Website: crate-barrel
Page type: account-dashboard
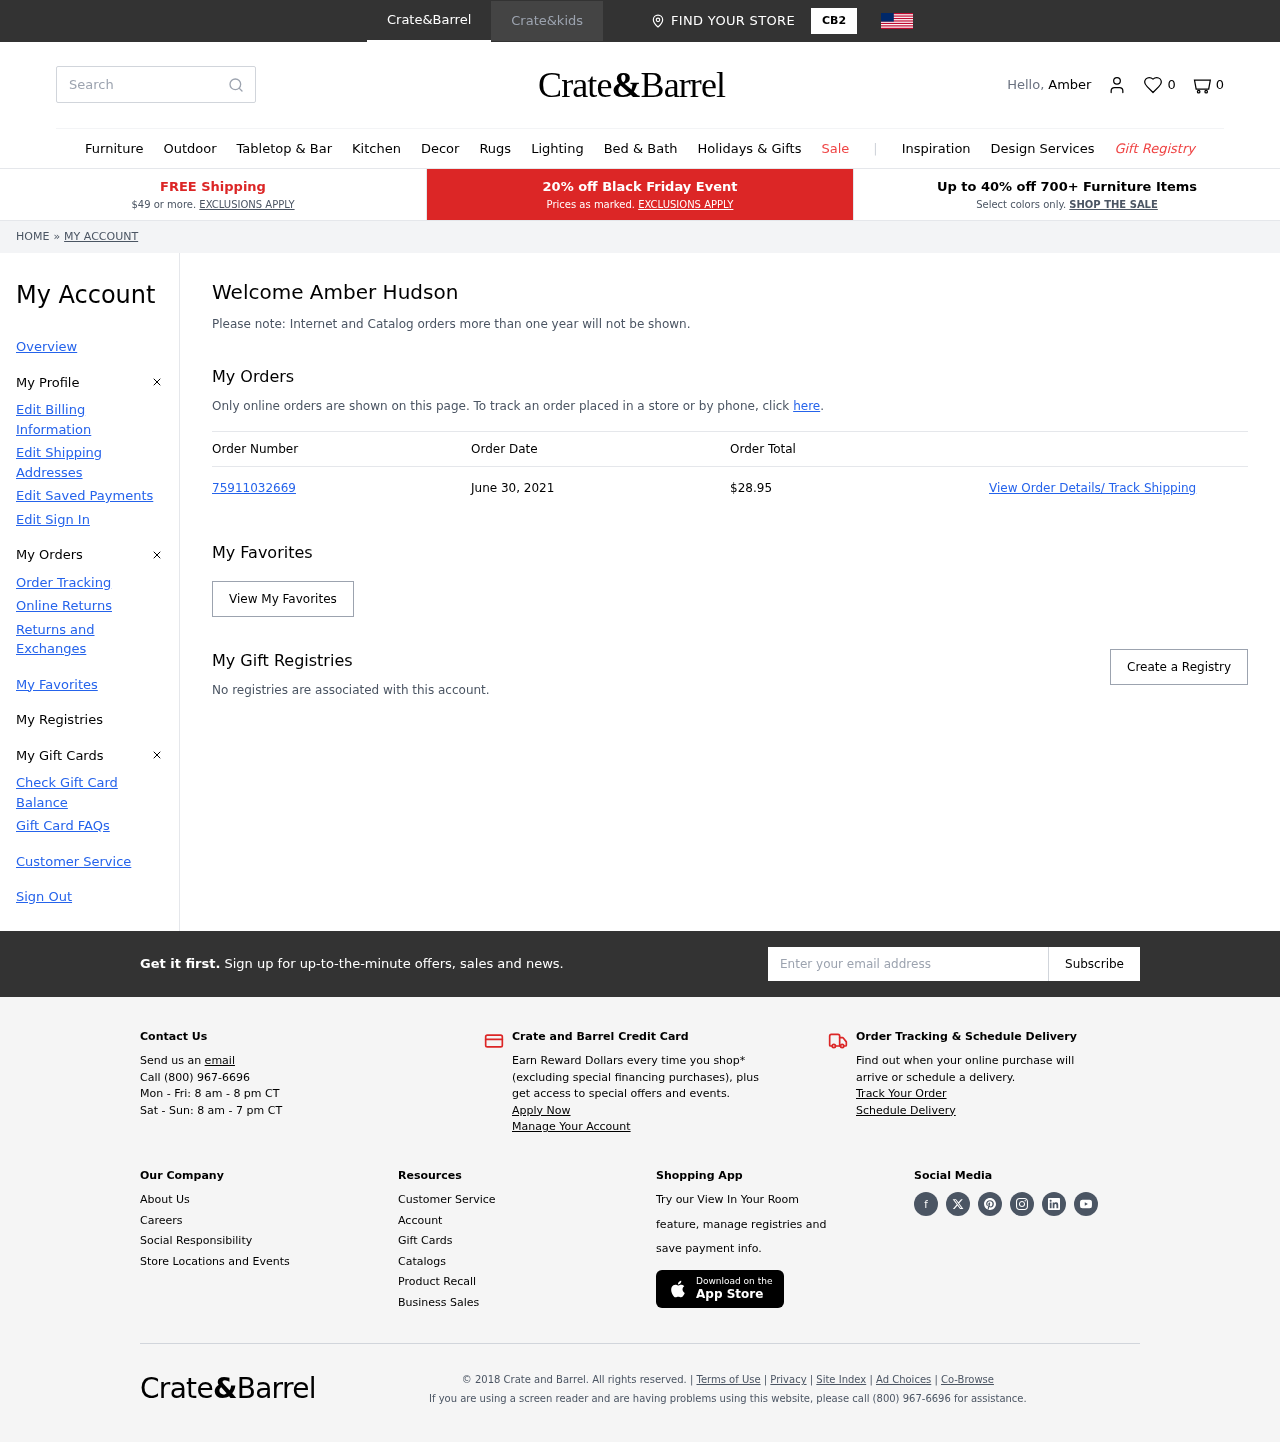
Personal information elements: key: PII_EMAIL
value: amber_hudson@yahoo.com
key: PII_FIRSTNAME
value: Amber
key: PII_FULLNAME
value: Amber Hudson
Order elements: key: ORDER_NUM_ITEMS
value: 0
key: ORDER_NUMBER
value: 75911032669
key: ORDER_DATE
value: June 30, 2021
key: ORDER_TOTAL
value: $28.95
Search elements: key: HEADER_SEARCH
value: Search
Other elements: key: FAVORITES_COUNT
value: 0